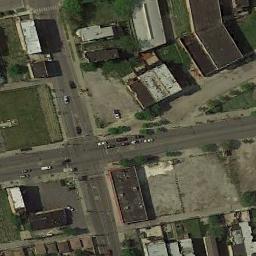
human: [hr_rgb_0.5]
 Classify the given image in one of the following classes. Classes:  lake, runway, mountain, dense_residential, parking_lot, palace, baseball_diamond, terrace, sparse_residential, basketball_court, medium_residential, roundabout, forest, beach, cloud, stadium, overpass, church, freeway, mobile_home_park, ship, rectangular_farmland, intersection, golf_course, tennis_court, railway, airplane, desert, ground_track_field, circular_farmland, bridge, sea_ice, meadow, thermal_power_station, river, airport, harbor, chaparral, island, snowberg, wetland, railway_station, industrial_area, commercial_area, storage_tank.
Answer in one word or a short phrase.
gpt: intersection